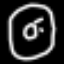
Label: donut